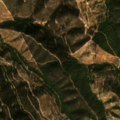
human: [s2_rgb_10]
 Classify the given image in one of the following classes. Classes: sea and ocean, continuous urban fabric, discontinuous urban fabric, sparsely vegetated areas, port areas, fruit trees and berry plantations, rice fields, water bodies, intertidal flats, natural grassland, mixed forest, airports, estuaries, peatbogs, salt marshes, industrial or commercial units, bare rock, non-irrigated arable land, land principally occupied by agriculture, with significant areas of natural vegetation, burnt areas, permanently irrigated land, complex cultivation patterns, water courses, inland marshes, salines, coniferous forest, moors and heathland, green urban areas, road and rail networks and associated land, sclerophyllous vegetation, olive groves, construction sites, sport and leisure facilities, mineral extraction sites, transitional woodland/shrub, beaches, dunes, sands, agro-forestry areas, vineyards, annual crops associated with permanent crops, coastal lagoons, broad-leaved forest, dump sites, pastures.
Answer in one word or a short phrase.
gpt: broad-leaved forest, sclerophyllous vegetation, transitional woodland/shrub